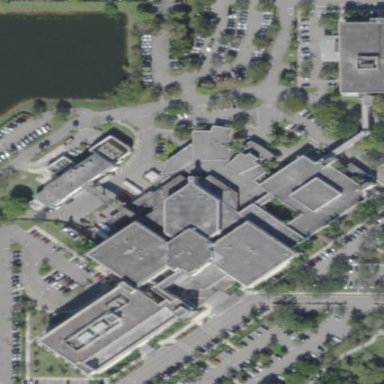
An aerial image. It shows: Hospital providing healthcare services.